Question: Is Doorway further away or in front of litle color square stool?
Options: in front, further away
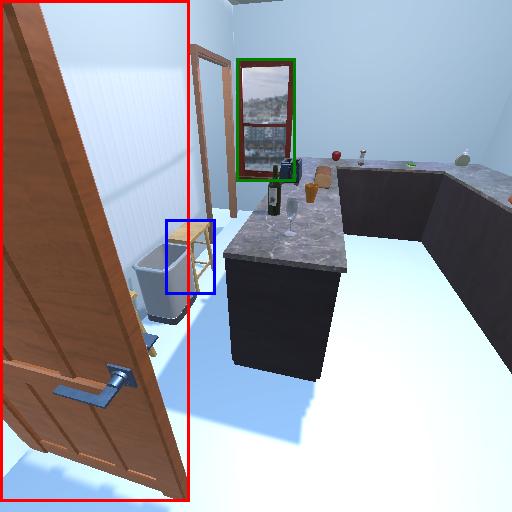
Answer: in front